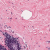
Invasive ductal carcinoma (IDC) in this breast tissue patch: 0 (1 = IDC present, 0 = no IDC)